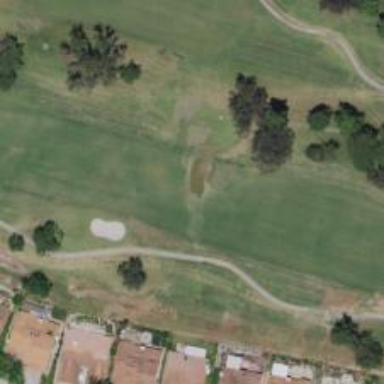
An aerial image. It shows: Golf hole.